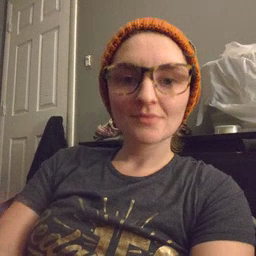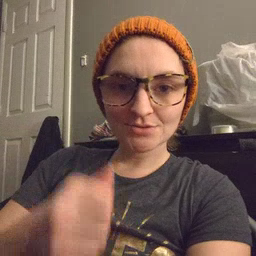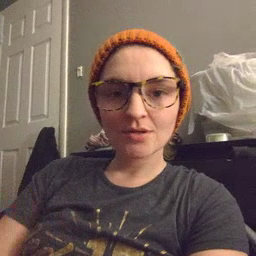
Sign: hide